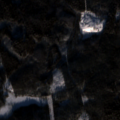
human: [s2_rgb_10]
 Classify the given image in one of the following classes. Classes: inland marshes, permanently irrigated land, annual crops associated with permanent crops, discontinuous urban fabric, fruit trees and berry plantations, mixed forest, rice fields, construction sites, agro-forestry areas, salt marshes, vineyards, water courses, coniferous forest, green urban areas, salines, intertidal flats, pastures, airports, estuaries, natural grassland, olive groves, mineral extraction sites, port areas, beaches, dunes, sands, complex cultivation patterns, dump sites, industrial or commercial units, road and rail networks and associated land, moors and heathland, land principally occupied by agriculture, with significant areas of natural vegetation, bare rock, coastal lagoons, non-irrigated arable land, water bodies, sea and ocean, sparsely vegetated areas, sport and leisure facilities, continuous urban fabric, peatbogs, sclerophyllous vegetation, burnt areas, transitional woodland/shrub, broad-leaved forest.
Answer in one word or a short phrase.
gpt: coniferous forest, mixed forest